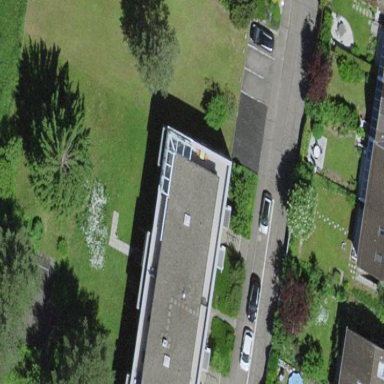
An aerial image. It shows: Image showing building with apartments.